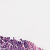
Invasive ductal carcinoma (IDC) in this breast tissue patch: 1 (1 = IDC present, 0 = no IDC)